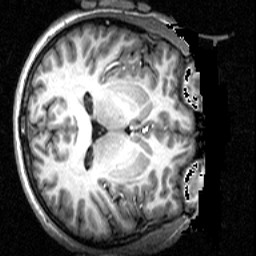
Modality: T1w
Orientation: axial
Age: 39
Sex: male
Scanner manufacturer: siemens
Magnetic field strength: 2.894 T
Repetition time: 2.3 s
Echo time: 0.0021 s